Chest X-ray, PA view. Patient: 74 years old, sex M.
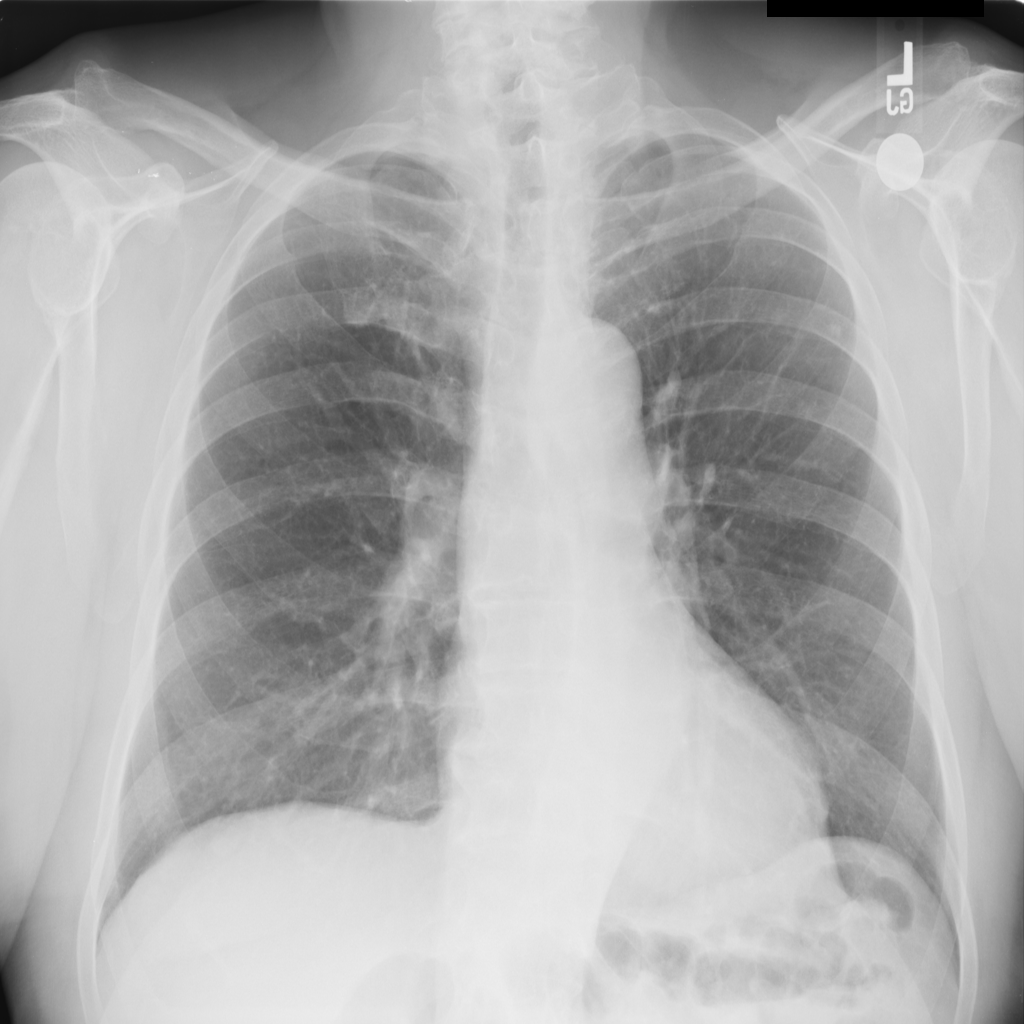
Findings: No Finding